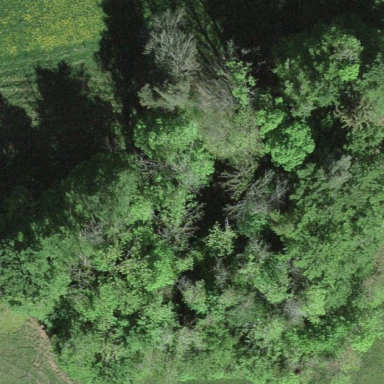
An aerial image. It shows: Forest area.